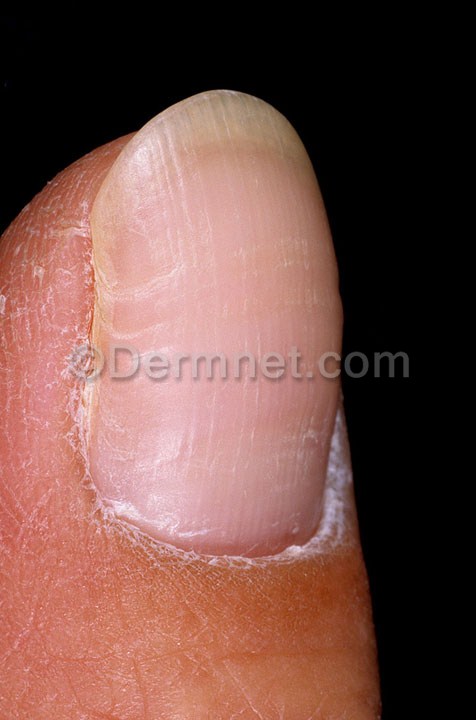
Disease: Nail Fungus and other Nail Disease